Interaction volume radius: 5 \u00c5
Interaction volume height: 25 \u00c5
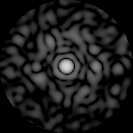
Disorder parameter: 0.8449